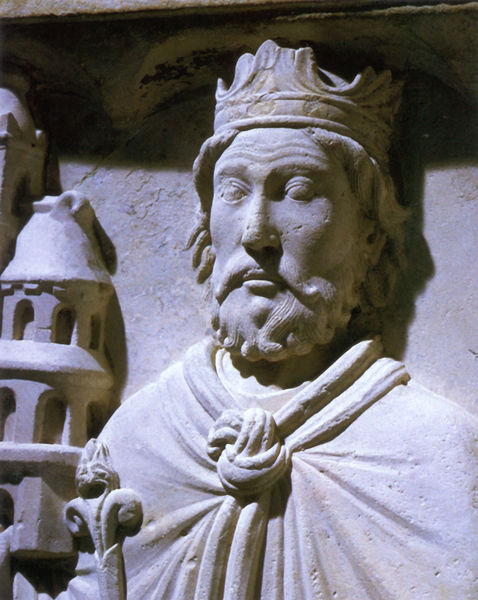
Titel: Grabmal Childeberts I. (Ausschnitt)
Standort: Paris
Institution: Saint Germain des Près
Schlagwörter: gestein, kopf, mann, schatten, schlaf, umhang, weiß, kirchturm, stadt, ausschnitt, blume, fenster, frankreich, grau, haar, licht, marmor, mund, nase, stirn, dach, gebäude, haus, tuch, alt, bart, schnurrbart, wand, architektur, augen, falten, gesicht, knoten, stein, tod, vollbart, portrait, porträt, kirche, auge, figur, gewand, haare, mantel, stoff, gotik, kinn, krone, locken, schön, turm, skulptur, statue, ton, relief, wangen, modell, bogen, man, stab, mauer, französisch, bischof, kaiser, könig, detail, barbe, büste, manteau, deutsch, bildhauerei, granit, plastik, platte, stola, geschlossen, foto, fotografie, photographie, bögen, torbogen, dom, schwarzweiss, schwert, stirnfalten, herrscher, lilie, münster, kathedrale, photo, zacken, knauf, runzeln, voluten, sandstein, gotisch, grab, mittelalter, romanik, baldachin, heiliger, könige, herrscherstab, hirtenstab, décor, schafen, couronne, rillen, zepter, szepter, geicht, pierre, bildhauer, bauwerk, kirhce, bauplastik, roi, romanisch, sceptre, heinrich, stifter, église, trum, chateau, erfurt, martin, grabstein, david, sculpture, grabplatte, deutsches reich, kreuzritter, naumburg, kirchenmodell, steinbogen, mind, reliefgrund, opf, steinskulptur, heilliger, stifterfigur, vollabrt, charlemagne, frühgotsch, remiens, stiftung, telief, n, bas-relief, décors, sculpté, ndavid